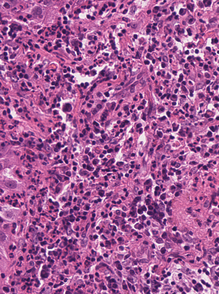
Tumor epithelial tissue: no
Tumor-associated stroma tissue: yes
Normal tissue: no